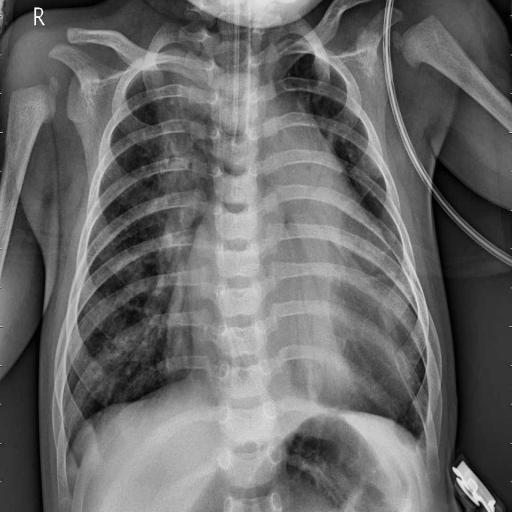
Finding: PNEUMONIA